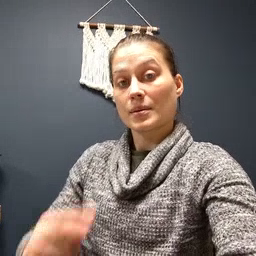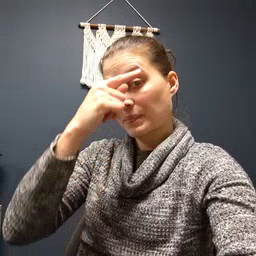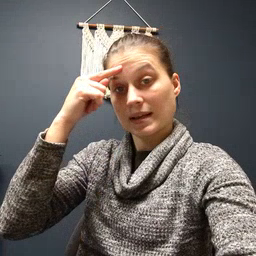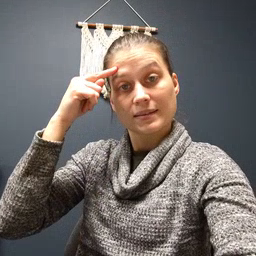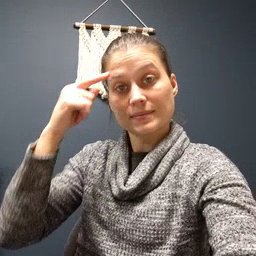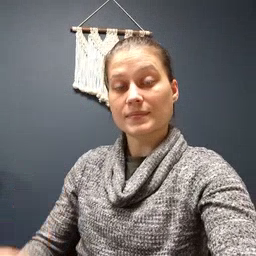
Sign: black